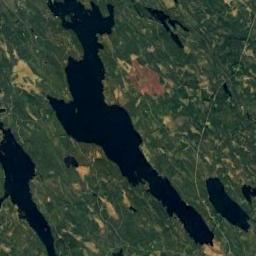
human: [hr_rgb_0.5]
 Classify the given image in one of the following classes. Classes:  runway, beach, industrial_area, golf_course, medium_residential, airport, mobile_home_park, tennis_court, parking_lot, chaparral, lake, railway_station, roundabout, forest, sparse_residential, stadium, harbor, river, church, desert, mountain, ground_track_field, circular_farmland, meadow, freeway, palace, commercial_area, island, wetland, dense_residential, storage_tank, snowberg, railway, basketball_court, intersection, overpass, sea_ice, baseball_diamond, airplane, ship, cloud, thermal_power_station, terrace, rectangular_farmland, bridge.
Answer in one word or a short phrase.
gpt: lake